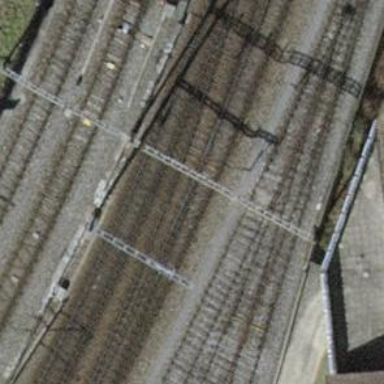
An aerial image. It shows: Single-track railway siding with electrified contact lines.